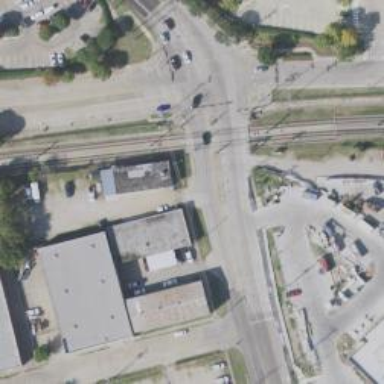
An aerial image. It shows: Crossing for the railway.